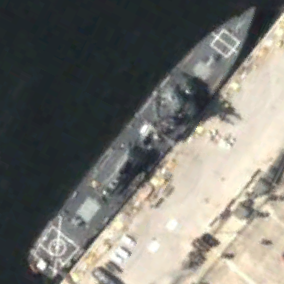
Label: destroyer